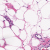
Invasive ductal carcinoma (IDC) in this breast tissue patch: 0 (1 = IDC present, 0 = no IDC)